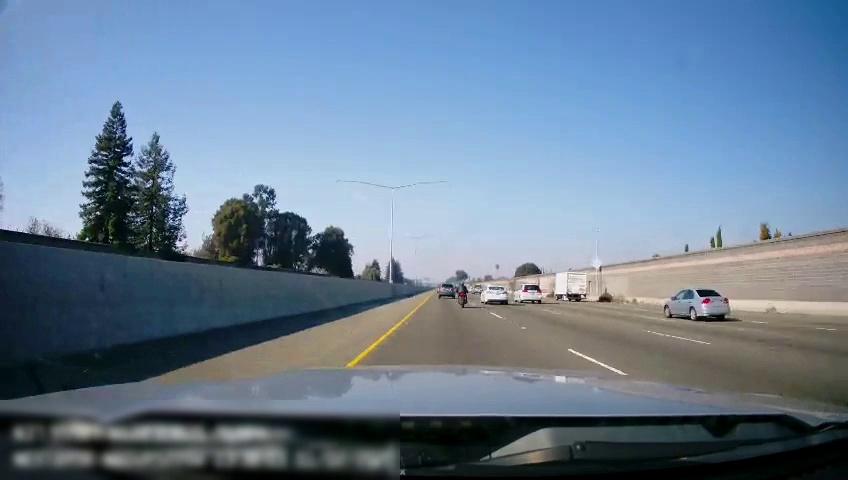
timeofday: Day
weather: Sunny
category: Drivable Space
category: Vehicles | Car
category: Vehicles | Truck
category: Vehicles | Car
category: Vehicles | Car
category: Vehicles | Car
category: Vehicles | SUV
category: Motorbikes
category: Lanes | Current Lane
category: Lanes | Alternate Lane
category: Lanes | Alternate Lane
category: Lanes | Alternate Lane
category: Lanes | Current Lane
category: Traffic | Signs